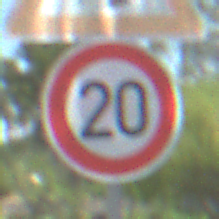
Verkehrszeichen: Geschwindigkeit20
Zusatzzeichen oben: AmphibienwanderungRechts
Umgebung: Outdoor, Nature
Tageszeit: Midday
Wetter: Clear
Licht: Natural
Jahreszeit: NotSpecified
Kontrast: HighContrast